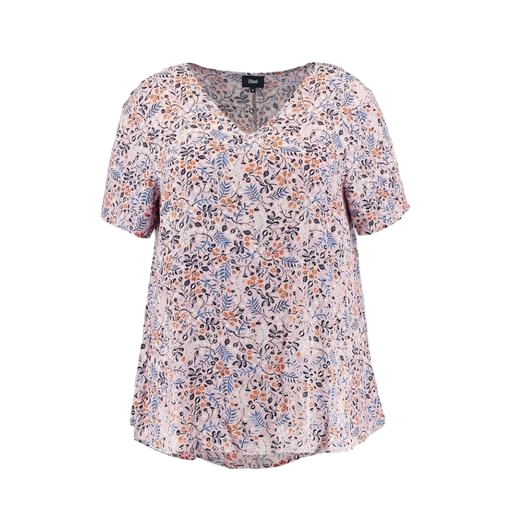
multicolor floral-print t-shirt only macy, blue plus size printed t-shirt only macy, pink floral-print shirt, white background